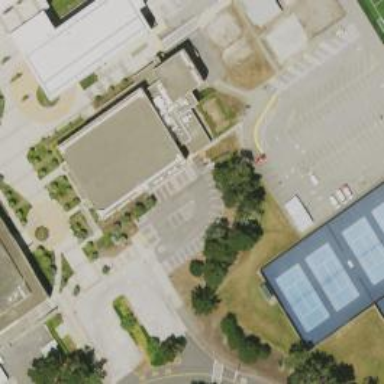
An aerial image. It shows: College building.